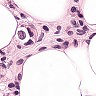
Metastatic tissue present: yes